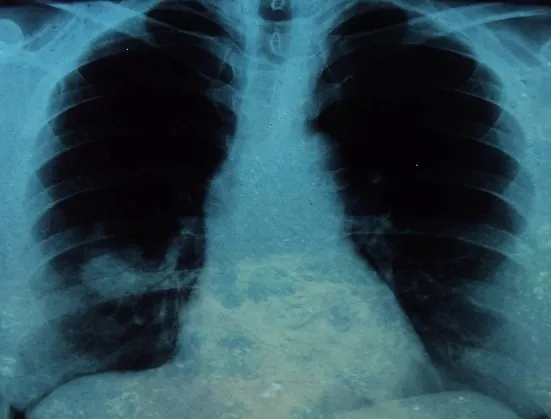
Right sided paracardiac opacity at chest X-ray without pleural effusion.
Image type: radiology (x_ray)